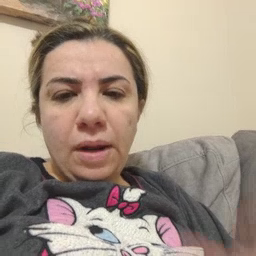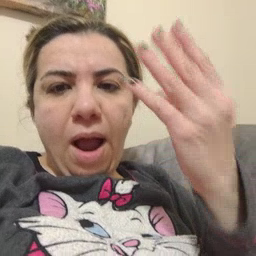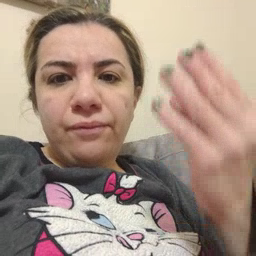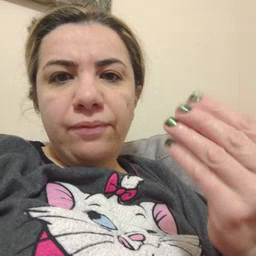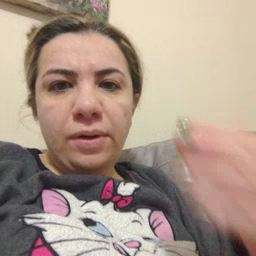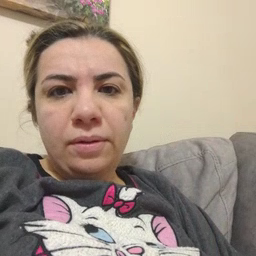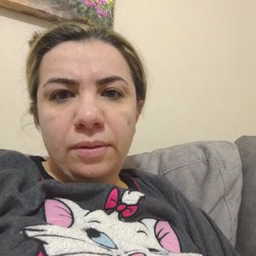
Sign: wet